Interaction volume radius: 10 \u00c5
Interaction volume height: 15 \u00c5
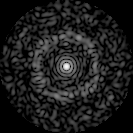
Disorder parameter: 0.8346